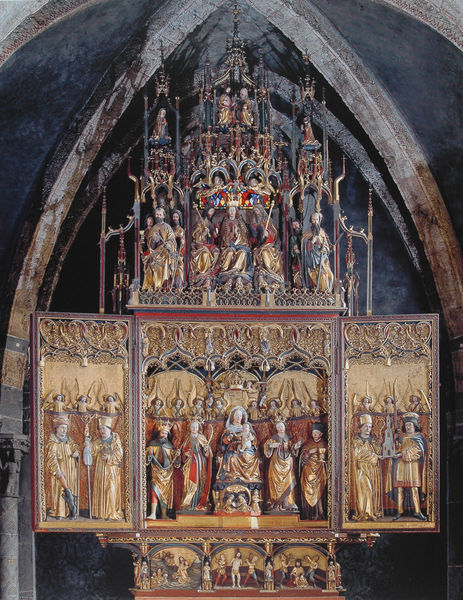
Titel: Hochaltar
Künstler: Jacob Russ
Standort: Chur
Institution: Dom Maria Himmelfahrt
Schlagwörter: blau, flügel, gott, gruppe, himmel, gelb, ocker, braun, bunt, frau, grau, holz, schwarz, szene, säulen, weiss, rot, beige, alt, architektur, geschichte, johannes, rahmen, stein, kirche, figur, gold, familie, kind, gotik, krone, engel, skulptur, relief, bogen, rand, figuren, kuppel, bischof, könig, foto, nische, gewölbe, vergoldet, glaube, kreuz, rippen, altar, kapitelle, sonntag, schnitzerei, statuen, gotisch, spitzbogen, christus, jesus, mittelalter, oker, heilige, gefasst, statuetten, jünger, heilig, maria, mutter gottes, fassung, schrein, reliquie, dornenkrone, goldgrund, geschnitzt, altarbild, tryptichon, verziehrung, tympanon, seitenflügel, gesprenge, altaraufsatz, predella, retabel, barbara, flügelaltar, triptychon, triptichon, heerscharen, appostel, geißelung, jesusu, geiselung, mante, kapital, isenheimer altar, flügelaltar gotik, festtagseite, tritichon, madonna+, kronw